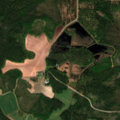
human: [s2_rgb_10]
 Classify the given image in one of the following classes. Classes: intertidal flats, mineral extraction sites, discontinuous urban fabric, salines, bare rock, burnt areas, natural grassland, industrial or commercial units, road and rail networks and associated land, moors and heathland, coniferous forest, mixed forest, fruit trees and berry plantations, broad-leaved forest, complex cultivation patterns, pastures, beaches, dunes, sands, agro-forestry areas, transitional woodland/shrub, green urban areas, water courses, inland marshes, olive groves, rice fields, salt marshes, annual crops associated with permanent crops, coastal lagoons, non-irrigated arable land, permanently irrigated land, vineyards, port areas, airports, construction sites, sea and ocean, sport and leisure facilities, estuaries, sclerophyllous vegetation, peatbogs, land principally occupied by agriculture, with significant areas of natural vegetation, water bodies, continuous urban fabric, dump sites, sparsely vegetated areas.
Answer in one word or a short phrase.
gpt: land principally occupied by agriculture, with significant areas of natural vegetation, broad-leaved forest, coniferous forest, mixed forest